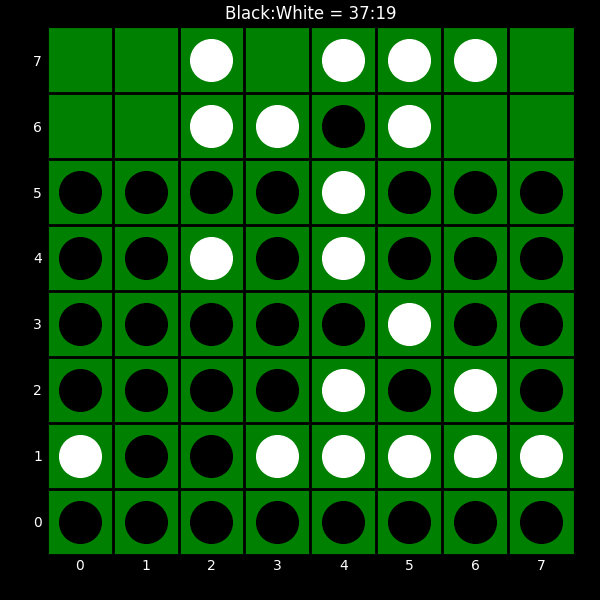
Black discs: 37
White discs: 19